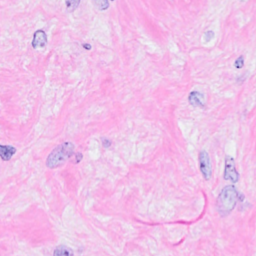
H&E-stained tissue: Breast